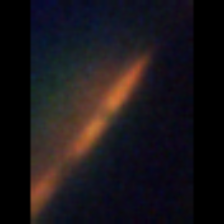
Taxon: Psuedo-nitzschia
Group: Diatoms